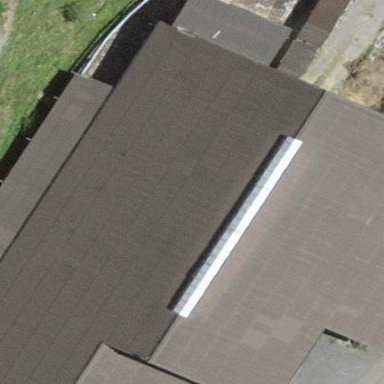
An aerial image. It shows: Barn.